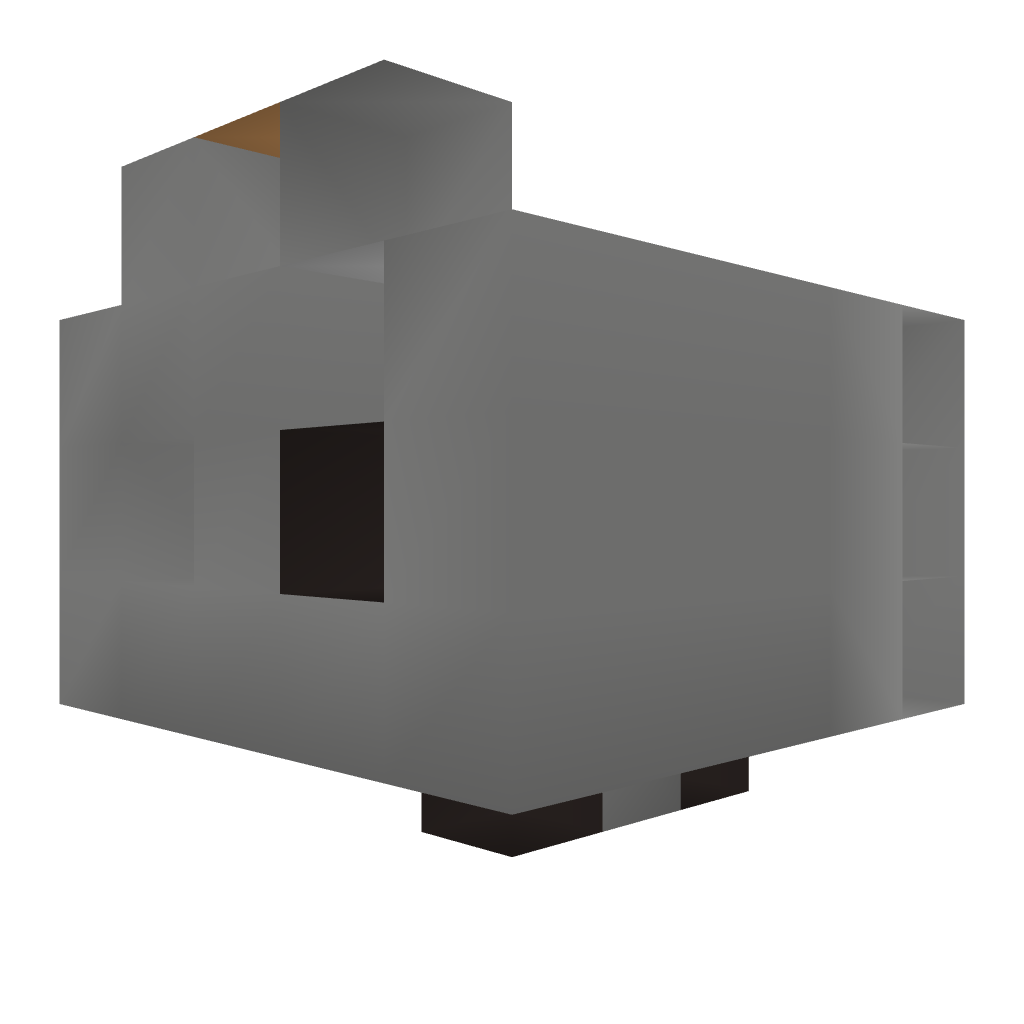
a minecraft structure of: Betting Machine